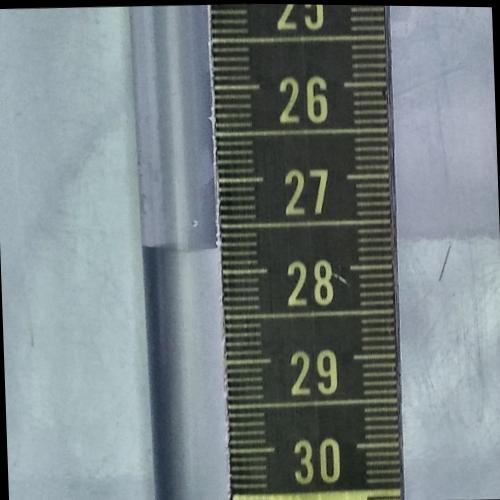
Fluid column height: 27.7 cm